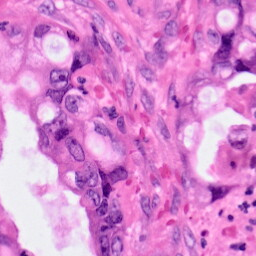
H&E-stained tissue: Pancreatic